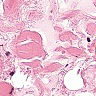
Metastatic tissue present: no